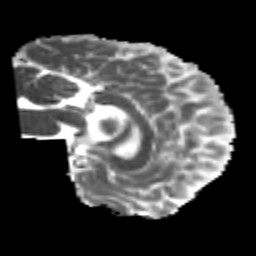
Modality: MD
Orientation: sagittal
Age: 22
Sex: male
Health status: healthy
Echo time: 0.074 s